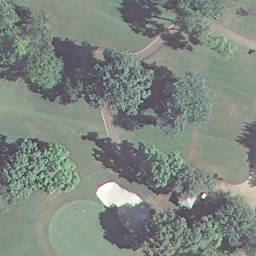
Label: golf course